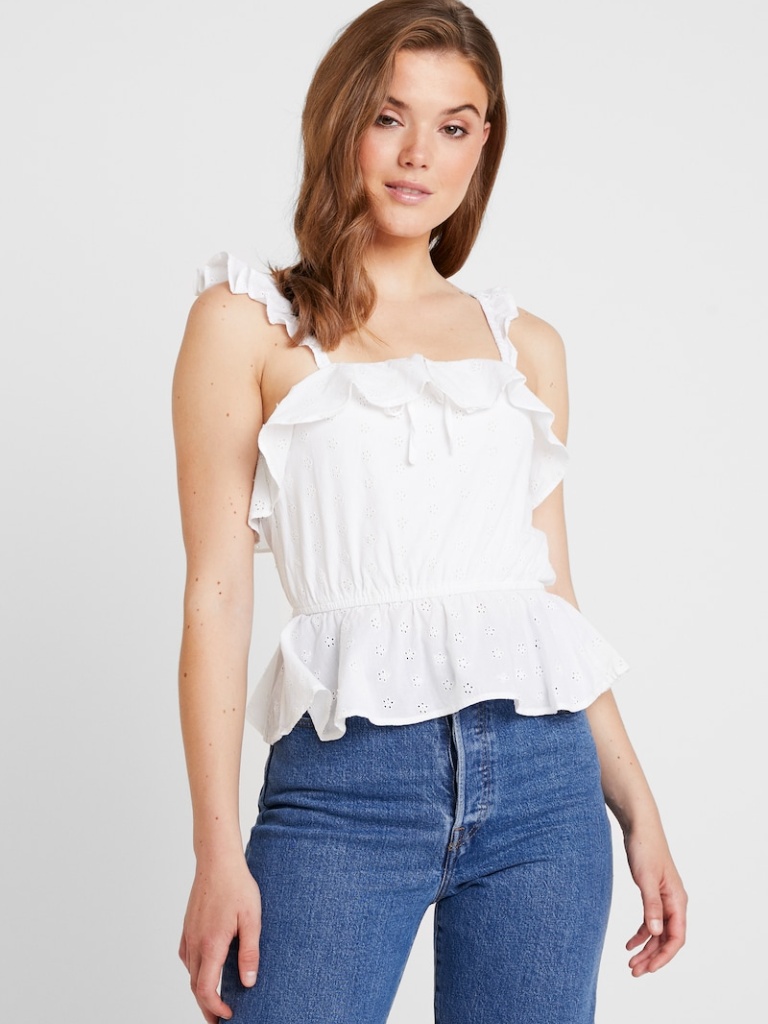
cotton tight sleeveless waist length Untucked square blouse